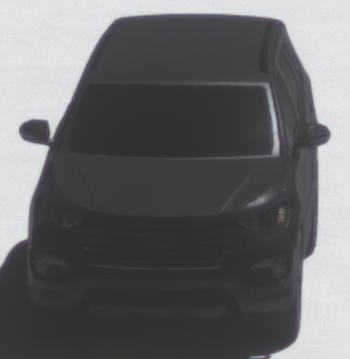
Make: Hyundai
Model: Santa Fe 2.4 GDI
Detailed model: Santa Fe (DM)
Model produced from: 2017/08
Model produced until: 2018/01
Doors: 5
Color: black
Road condition: dry road
Daytime: midday
Contrast: high contrast